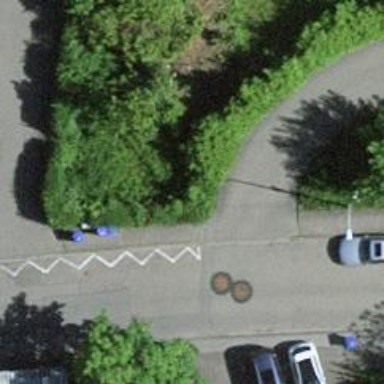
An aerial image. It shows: Residential road with asphalt surface and sidewalk on the left.